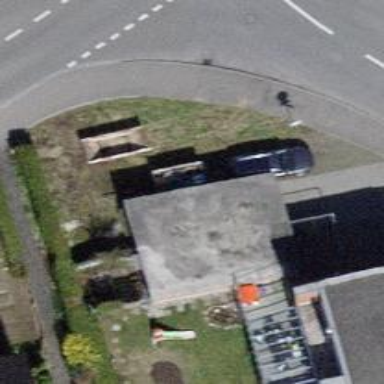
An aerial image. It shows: Garage.